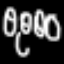
Label: squiggle